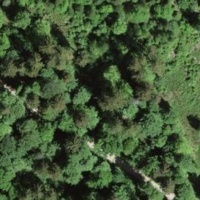
EUNIS habitat code: 44
Species observed at this site:
Fagus sylvatica